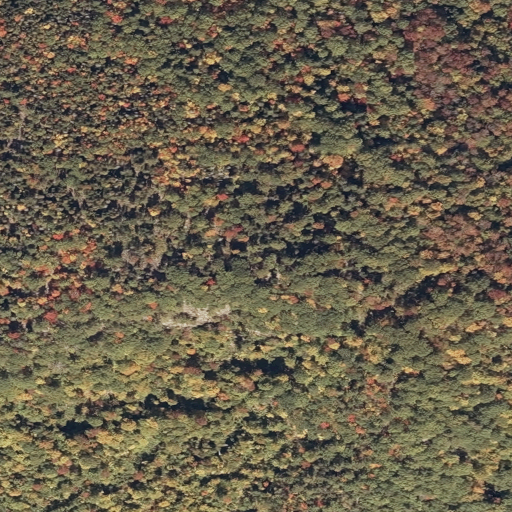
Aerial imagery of mountain in Maine named Walkers Mountain containing deciduous forest, evergreen forest, and mixed forest